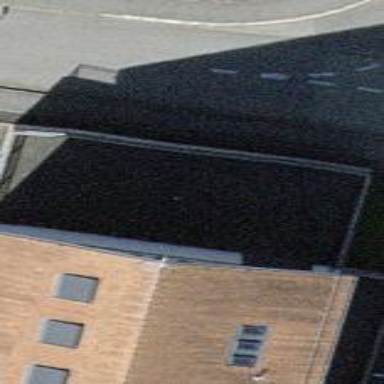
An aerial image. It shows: Warehouse building that serves as fire station.